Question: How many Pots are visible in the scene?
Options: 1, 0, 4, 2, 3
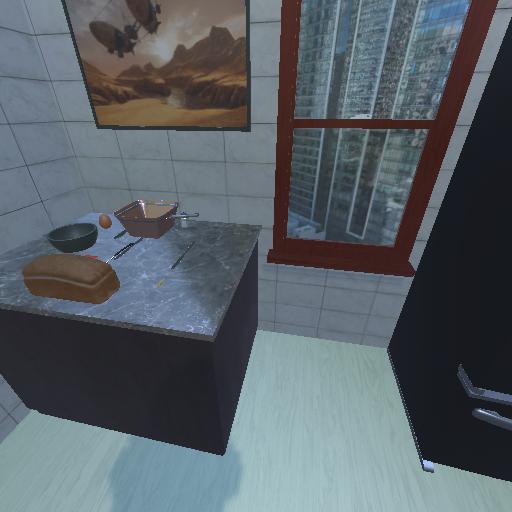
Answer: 1